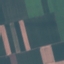
Land use / land cover: AnnualCrop